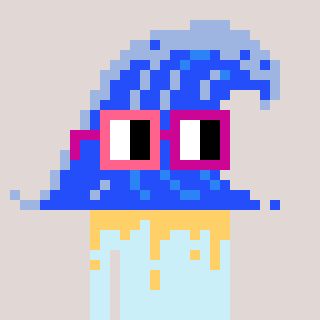
a pixel art character with square pink and red glasses, a wave-shaped head and a cold-colored body on a warm background